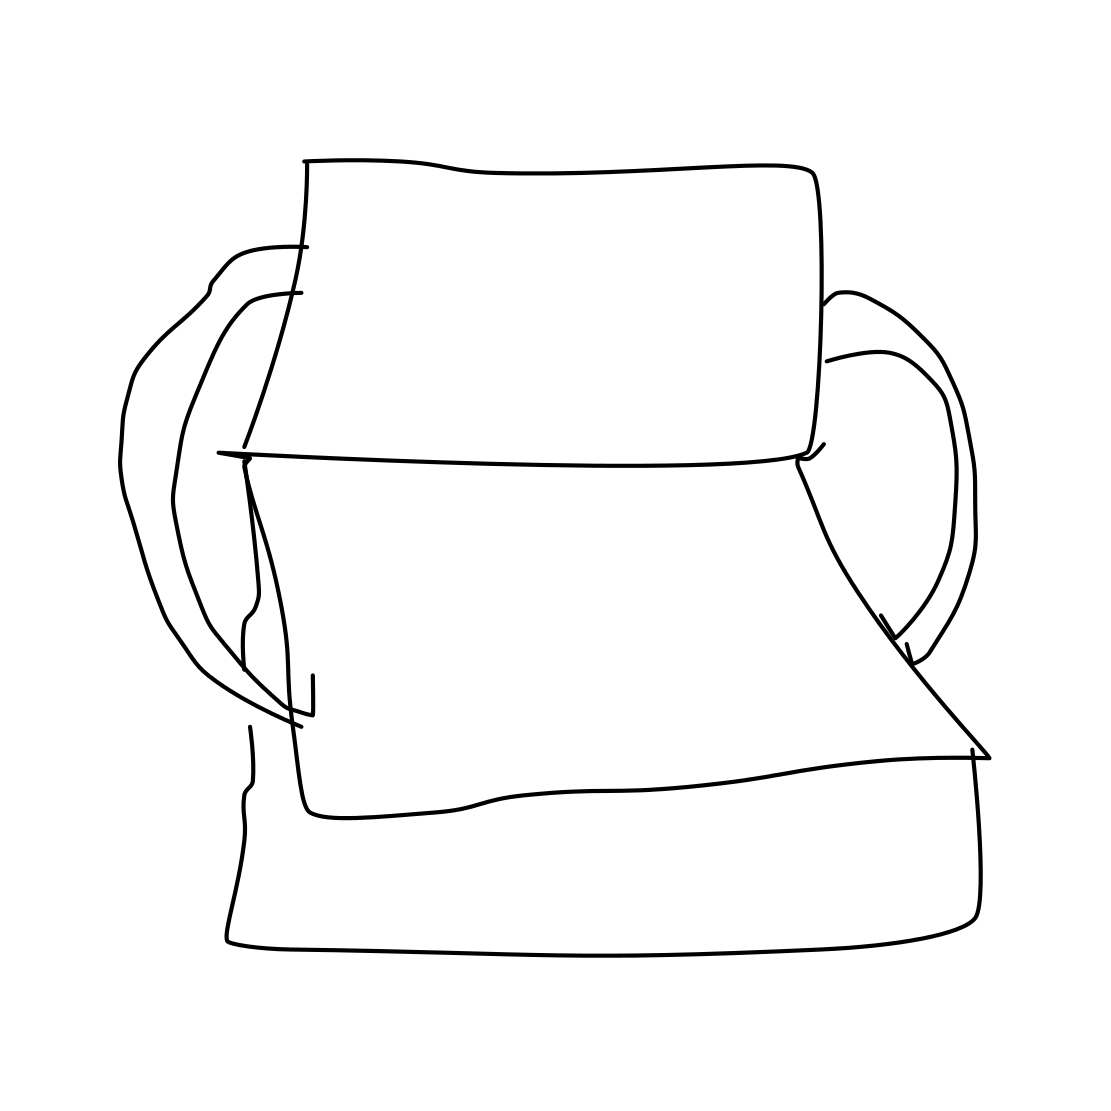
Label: armchair